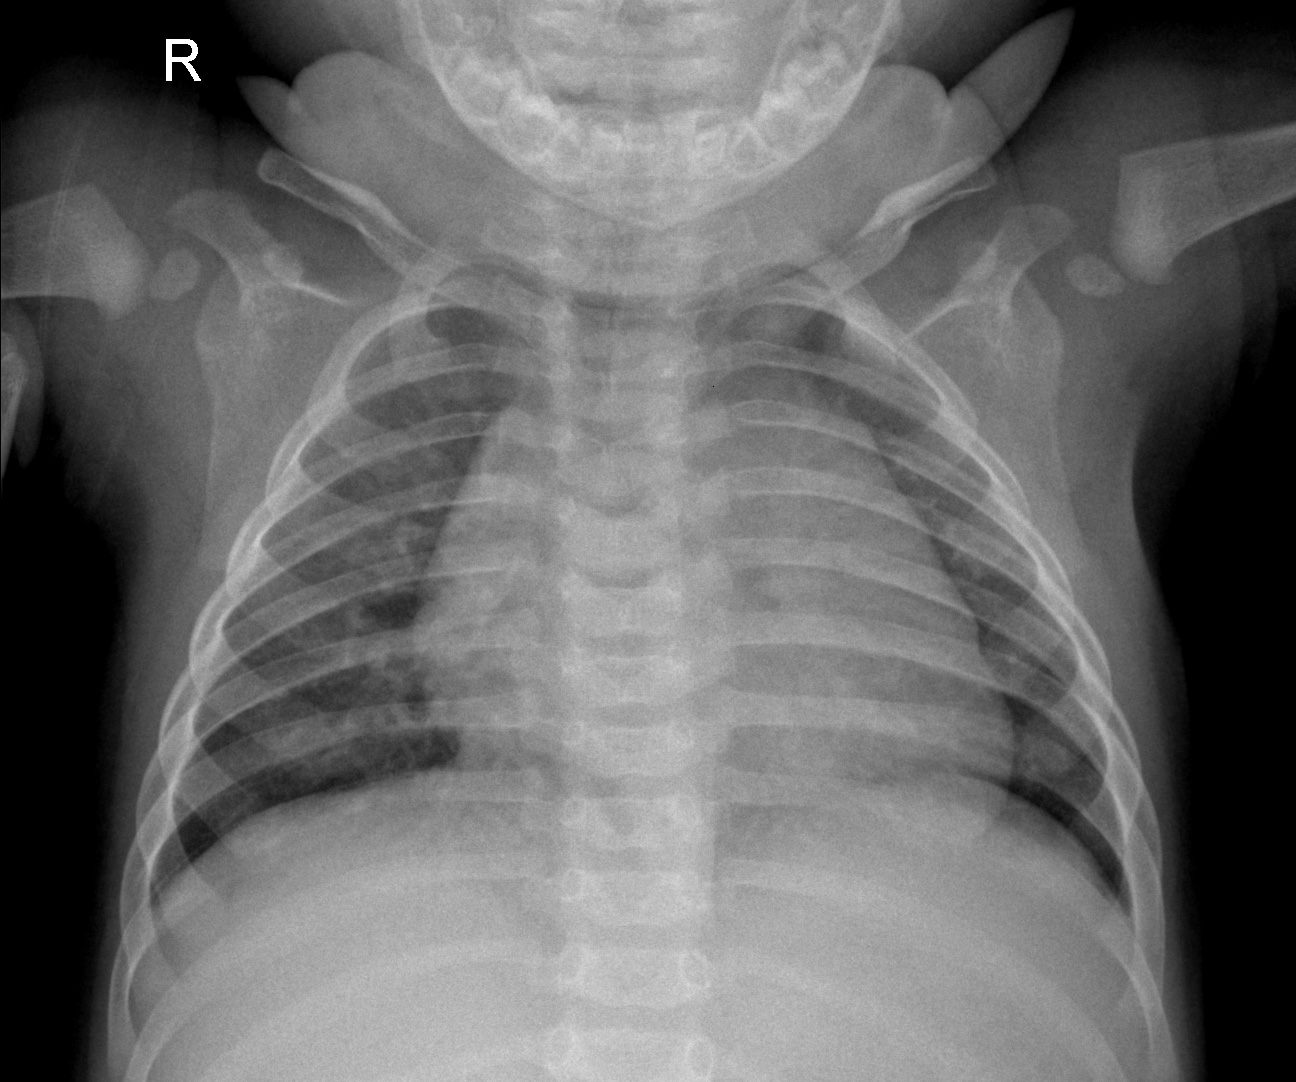
Diagnosis: NORMAL